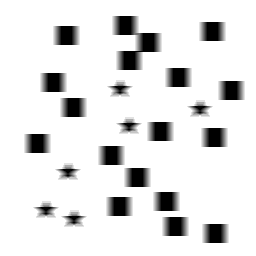
Squares: 18
Triangles: 0
Stars: 6
Total shapes: 24